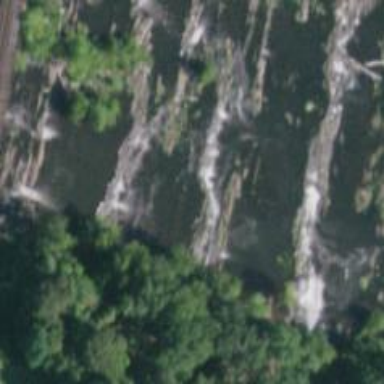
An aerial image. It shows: Beautiful waterfall in nature.